Question: I'm trying to send a message to my broker, using Avro schema, but "im always getting error:
> 2020-02-01 11:24:37.189 [nioEventLoopGroup-4-1] ERROR Application -
Unhandled: POST - /api/orchestration/
org.apache.kafka.common.errors.SerializationException: Error
registering Avro schema: "string" Caused by:
io.confluent.kafka.schemaregistry.client.rest.exceptions.RestClientException:
Schema being registered is incompatible with an earlier schema; error
code: 409
Here my docker container:
'''
connect:
image: confluentinc/cp-kafka-connect:5.4.0
hostname: confluentinc-connect
container_name: confluentinc-connect
depends_on:
- zookeeper
- broker
- schema-registry
ports:
- "8083:8083"
environment:
CONNECT_BOOTSTRAP_SERVERS: 'broker:29092'
CONNECT_REST_ADVERTISED_HOST_NAME: connect
CONNECT_REST_PORT: 8083
CONNECT_GROUP_ID: confluentinc-connect
CONNECT_CONFIG_STORAGE_TOPIC: confluentinc-connect-configs
CONNECT_CONFIG_STORAGE_REPLICATION_FACTOR: 1
CONNECT_OFFSET_FLUSH_INTERVAL_MS: 10000
CONNECT_OFFSET_STORAGE_TOPIC: confluentinc-connect-offsets
CONNECT_OFFSET_STORAGE_REPLICATION_FACTOR: 1
CONNECT_STATUS_STORAGE_TOPIC: confluentinc-connect-status
CONNECT_STATUS_STORAGE_REPLICATION_FACTOR: 1
CONNECT_KEY_CONVERTER: org.apache.kafka.connect.storage.StringConverter
CONNECT_KEY_CONVERTER_SCHEMAS_ENABLE: "true"
CONNECT_VALUE_CONVERTER: io.confluent.connect.avro.AvroConverter
CONNECT_VALUE_CONVERTER_SCHEMA_REGISTRY_URL: 'http://schema-registry:8081'
CONNECT_INTERNAL_KEY_CONVERTER: "org.apache.kafka.connect.json.JsonConverter"
CONNECT_INTERNAL_VALUE_CONVERTER: "org.apache.kafka.connect.json.JsonConverter"
CONNECT_ZOOKEEPER_CONNECT: 'zookeeper:2181'
CONNECT_LOG4J_ROOT_LOGLEVEL: "INFO"
CONNECT_LOG4J_LOGGERS: "org.apache.kafka.connect.runtime.rest=WARN,org.reflections=ERROR"
CONNECT_CONFIG_STORAGE_REPLICATION_FACTOR: "1"
CONNECT_OFFSET_STORAGE_REPLICATION_FACTOR: "1"
CONNECT_STATUS_STORAGE_REPLICATION_FACTOR: "1"
CONNECT_PRODUCER_INTERCEPTOR_CLASSES: "io.confluent.monitoring.clients.interceptor.MonitoringProducerInterceptor"
CONNECT_CONSUMER_INTERCEPTOR_CLASSES: "io.confluent.monitoring.clients.interceptor.MonitoringConsumerInterceptor"
CONNECT_LOG4J_LOGGERS: org.apache.zookeeper=ERROR,org.I0Itec.zkclient=ERROR,org.reflections=ERROR
CONNECT_PLUGIN_PATH: "/usr/share/java,/usr/share/extras"
'''
My producer (written in Kolin)
'''
val prop: HashMap<String, Any> = HashMap()
prop[BOOTSTRAP_SERVERS_CONFIG] = bootstrapServers
prop[KEY_SERIALIZER_CLASS_CONFIG] = StringSerializer::class.java.name
prop[VALUE_SERIALIZER_CLASS_CONFIG] = KafkaAvroSerializer::class.java.name
prop[SCHEMA_REGISTRY_URL] = schemaUrl
prop[ENABLE_IDEMPOTENCE_CONFIG] = idempotence
prop[ACKS_CONFIG] = acks.value
prop[RETRIES_CONFIG] = retries
prop[MAX_IN_FLIGHT_REQUESTS_PER_CONNECTION] = requestPerConnection
prop[COMPRESSION_TYPE_CONFIG] = compression.value
prop[LINGER_MS_CONFIG] = linger
prop[BATCH_SIZE_CONFIG] = batchSize.value
return KafkaProducer(prop)
'''
My Avro Schema:
'''
{
"type": "record",
"namespace": "com.rjdesenvolvimento",
"name": "create_client_value",
"doc": "Avro Schema for Kafka Command",
"fields": [
{
"name": "id",
"type": "string",
"logicalType": "uuid",
"doc": "UUID for indentifaction command"
},
{
"name": "status",
"type": {
"name": "status",
"type": "enum",
"symbols": [
"Open",
"Closed",
"Processing"
],
"doc": "Can be only: Open, Closed or Processing"
},
"doc": "Status of the command"
},
{
"name": "message",
"type": {
"type": "record",
"name": "message",
"doc": "Avro Schema for insert new client",
"fields": [
{
"name": "id",
"type": "string",
"logicalType": "uuid",
"doc": "UUID for indentifaction client transaction"
},
{
"name": "active",
"type": "boolean",
"doc": "Soft delete for client"
},
{
"name": "name",
"type": "string",
"doc": "Name of the client"
},
{
"name": "email",
"type": "string",
"doc": "Email of the client"
},
{
"name": "document",
"type": "string",
"doc": "CPF or CPNJ of the client"
},
{
"name": "phones",
"doc": "A list of phone numbers",
"type": {
"type": "array",
"items": {
"name": "phones",
"type": "record",
"fields": [
{
"name": "id",
"type": "string",
"logicalType": "uuid",
"doc": "UUID for indentifaction of phone transaction"
},
{
"name": "active",
"type": "boolean",
"doc": "Soft delete for phone number"
},
{
"name": "number",
"type": "string",
"doc": "The phone number with this regex +xx xx xxxx xxxx"
}
]
}
}
},
{
"name": "address",
"type": "string",
"logicalType": "uuid",
"doc": "Adrres is an UUID for a other address-microservice"
}
]
}
}
]
}
'''
And my post:
'''
{
"id" : "9ec818da-6ee0-4634-9ed8-c085248cae12",
"status" : "Open",
"message": {
"id" : "9ec818da-6ee0-4634-9ed8-c085248cae12",
"active" : true,
"name": "name",
"email": "email@com",
"document": "document",
"phones": [
{
"id" : "9ec818da-6ee0-4634-9ed8-c085248cae12",
"active" : true,
"number": "+xx xx xxxx xxxx"
},
{
"id" : "9ec818da-6ee0-4634-9ed8-c085248cae12",
"active" : true,
"number": "+xx xx xxxx xxxx"
}
],
"address": "9ec818da-6ee0-4634-9ed8-c085248cae12"
}
}
'''
What am I doing wrong?
github project: <URL>
UPDATE =====
Briefly:
I'm not generating my classes using the Gradle Avro plugin.
In this example, my POST sends an Client object. And in service, it assembles a Command-type object as follows:
id: same client id
status: open
message: the POST that was sent.
So I send this to KAFKA, and in the connect (jdbc sink postgres) I put as fields.whitelist only the attributes of the message (the client) and I don't get either the command id or the status.
'''
on github the only classes that matter to understand the code are:
'''
> 1
-https://github.com/rodrigodevelms/kafka-registry/blob/master/kafka/src/main/kotlin/com/rjdesenvolvimento/messagebroker/producer/Producer.kt2 -
<URL>3 -
<URL>4
-https://github.com/rodrigodevelms/kafka-registry/blob/master/src/client/Service.kt5 - docker-compose.yml, insert-client-value.avsc, postgresql.json,
if i set the compatibility mode of the avro scheme to "none", i can send a message, but some unknown characters will be shown, as shown in the photo below.

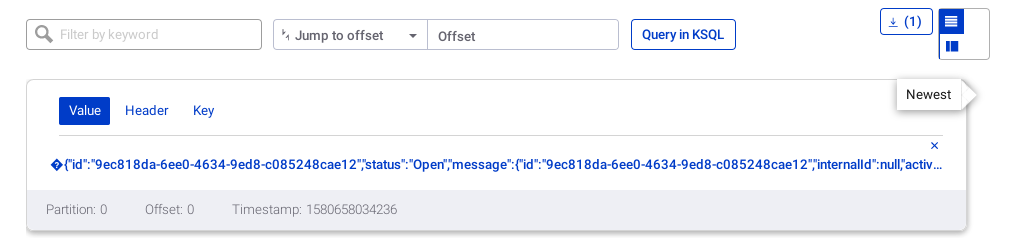
Answer: I suspect that you're trying to do multiple things and you've not been cleaning up state after previous attempts. You should not get that error in a fresh installation
> Schema being registered is incompatible with an earlier schema
Your data has changed in a way that the schema in the registry is not compatible with the one you're sending.
You can send an HTTP DELETE request to 'http://registry:8081/subjects/[name]/' to delete all versions of the schema, then you can restart your connector